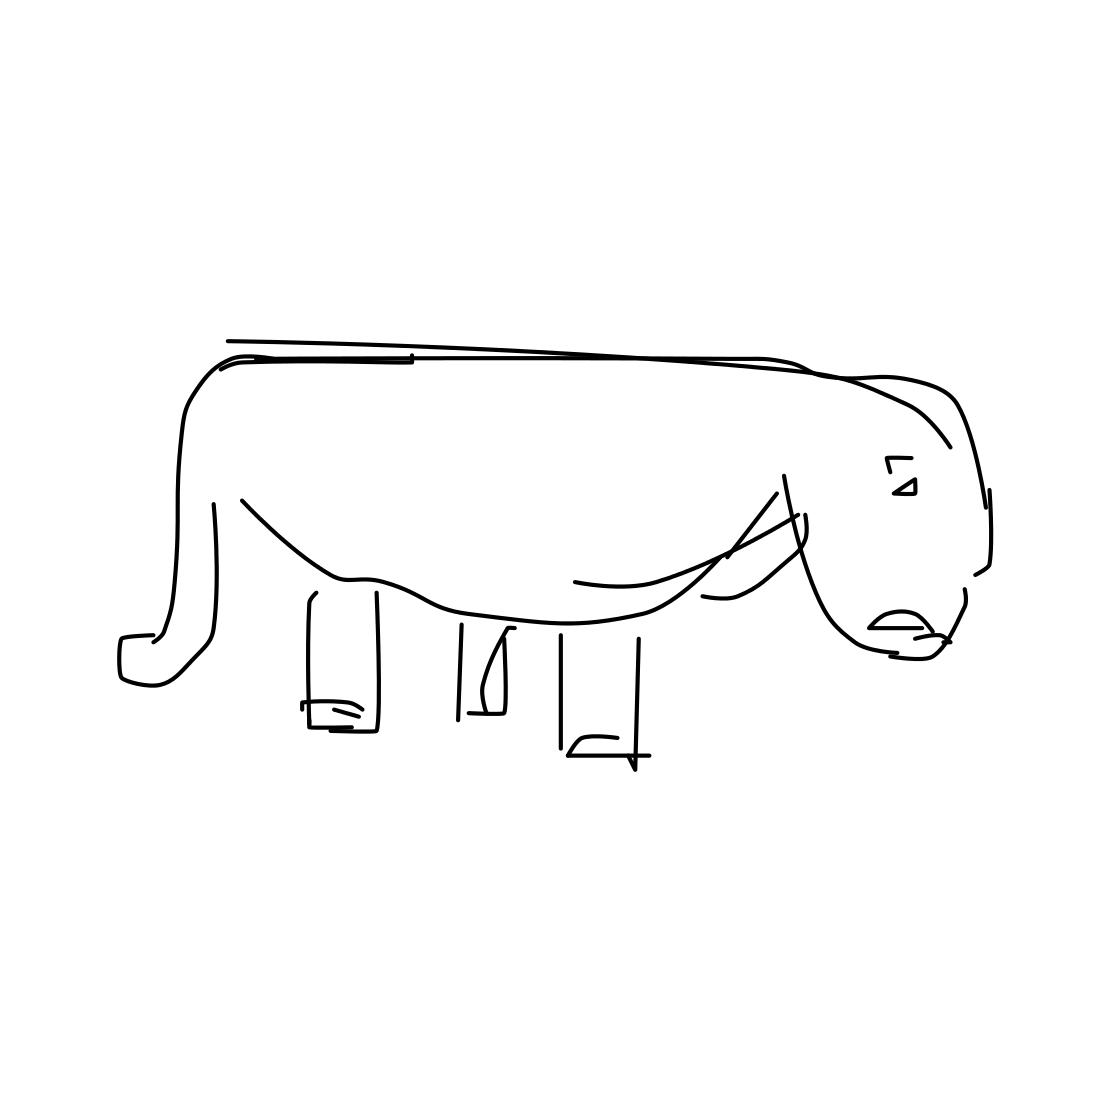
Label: bear (animal)